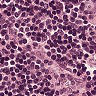
Metastatic tissue present: no